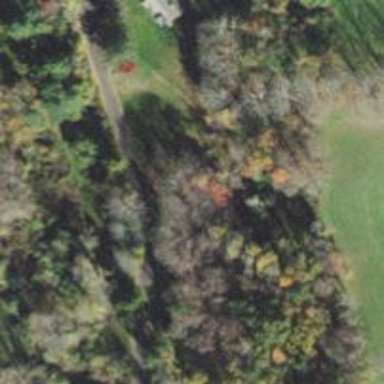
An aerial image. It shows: Driveway.